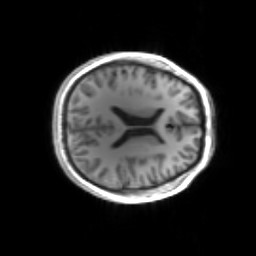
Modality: inplaneT1
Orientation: axial
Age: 26
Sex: male
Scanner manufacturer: siemens
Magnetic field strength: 3 T
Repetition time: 1.2 s
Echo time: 0.00251 s